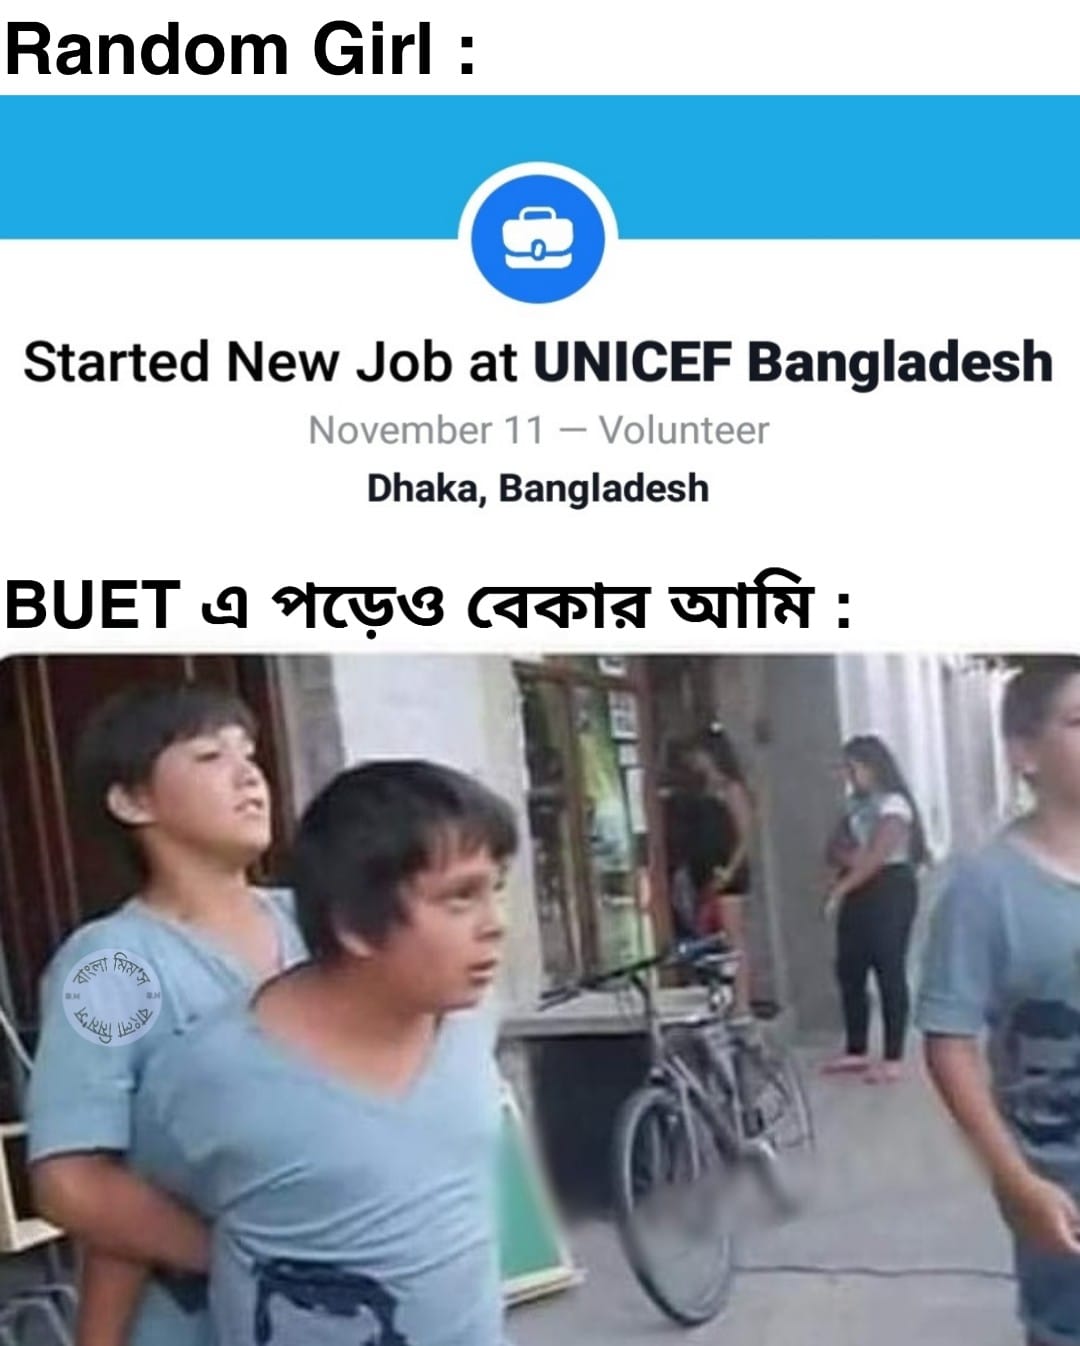
Caption: Random Girl :    Started New Job at UNICEF Bangladesh  November 11 - Volunteer   Dhaka, Bangladesh       BUET এ পড়েও বেকার আমিঃ
Label: hate